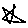
Label: star